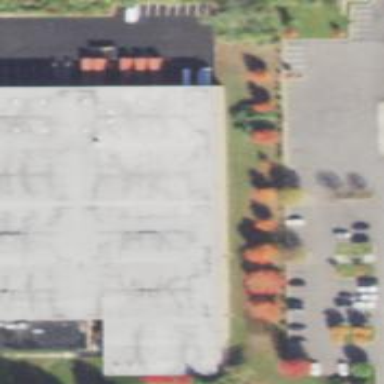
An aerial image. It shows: Commercial building.